8．如图，已知顶点为 $S$ 的圆锥其底面圆 $O$ 的半径为 $8$，点 $O$ 为圆锥底面半圆弧 $AC$ 的中点，点 $P$ 为母线 $SA$ 的中点．

\vspace{0.8cm}

\begin{center}

\end{center}

\vspace{0.8cm}

\noindent
(1) 若母线长为 $10$，求圆锥的体积；

\vspace{0.5cm}

\noindent
(2) 若异面直线 $PQ$ 与 $SO$ 所成角大小为 $\dfrac{\pi}{4}$，求 $P、Q$ 两点间的距离．
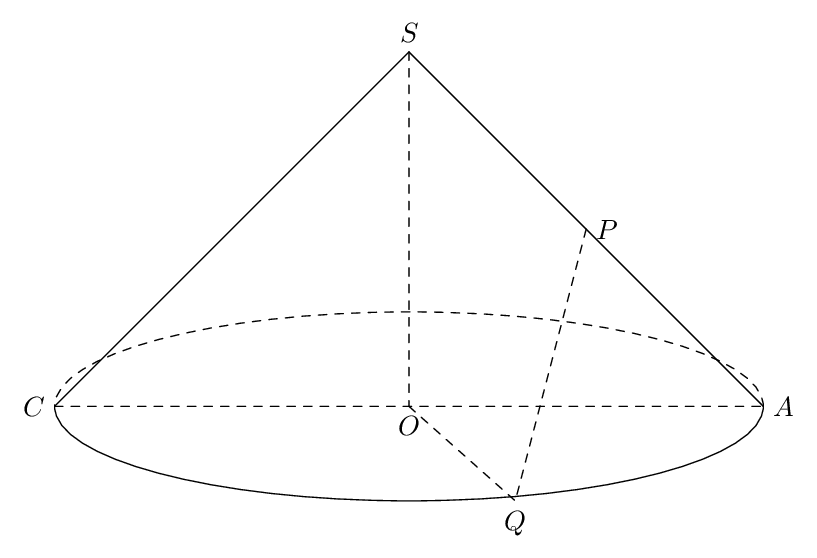
【解答】
\color{red}

【详解】

\vspace{0.4em}

（1）圆锥 $SO$ 的底面圆半径为 $8$，母线长为 $10$，而 $SO\perp OA$，

则 $SO^2+AO^2=SA^2$，解得 $SO=6$。

所以圆锥的体积为
$V=\dfrac13\pi R^2h=\dfrac13\pi\times8^2\times6=128\pi$。

\vspace{0.6em}

（2）取 $AO$ 的中点 $M$，连接 $PM,QM$。

\vspace{0.6em}

\begin{center}

\end{center}

\vspace{0.6em}

由弧 $AC$ 为圆锥底面的半圆弧知圆锥底面圆心 $O$ 在 $AC$ 上且为 $AC$ 中点，

又 $P$ 为母线 $SA$ 的中点，则 $PM\parallel SO$，

所以 $PQ$ 与 $SO$ 所成角为 $\angle QPM$ 或其补角。

\vspace{0.4em}

又 $SO\perp$ 平面 $ACQ$，得 $PM\perp$ 平面 $ACQ$，

而 $MQ\subset$ 平面 $ACQ$，则 $PM\perp MQ$。

\vspace{0.4em}

于是有 $\tan\angle QPM=\dfrac{QM}{PM}=1$。

\vspace{0.4em}

由 $Q$ 为半圆弧 $AC$ 的中点可得 $OQ\perp AC$，

则 $PM=QM=\sqrt{OQ^2+OM^2}=\sqrt{8^2+4^2}=4\sqrt5$。

\vspace{0.4em}

所以 $PQ=\sqrt2\,QM=4\sqrt{10}$。
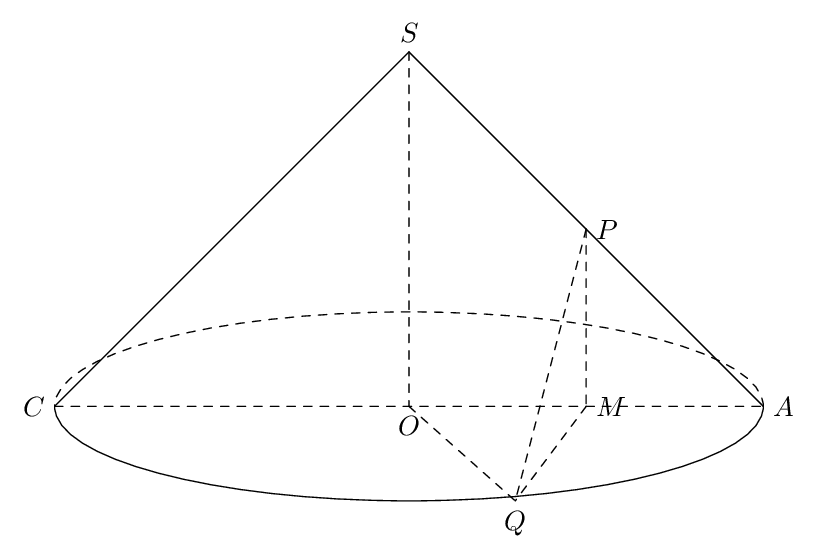